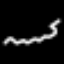
Label: squiggle